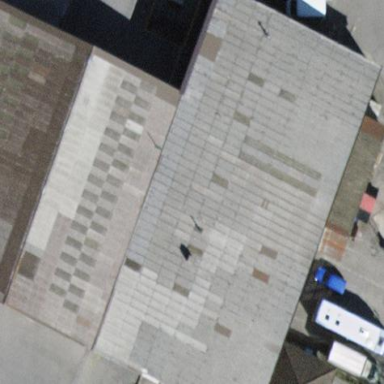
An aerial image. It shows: Industrial building.